Field crop: maize
Growth stage: 2
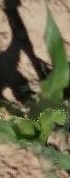
Species: maize